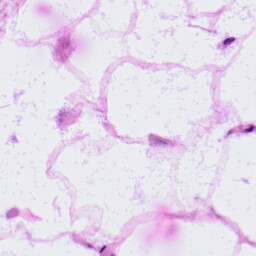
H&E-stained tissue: LymphNode